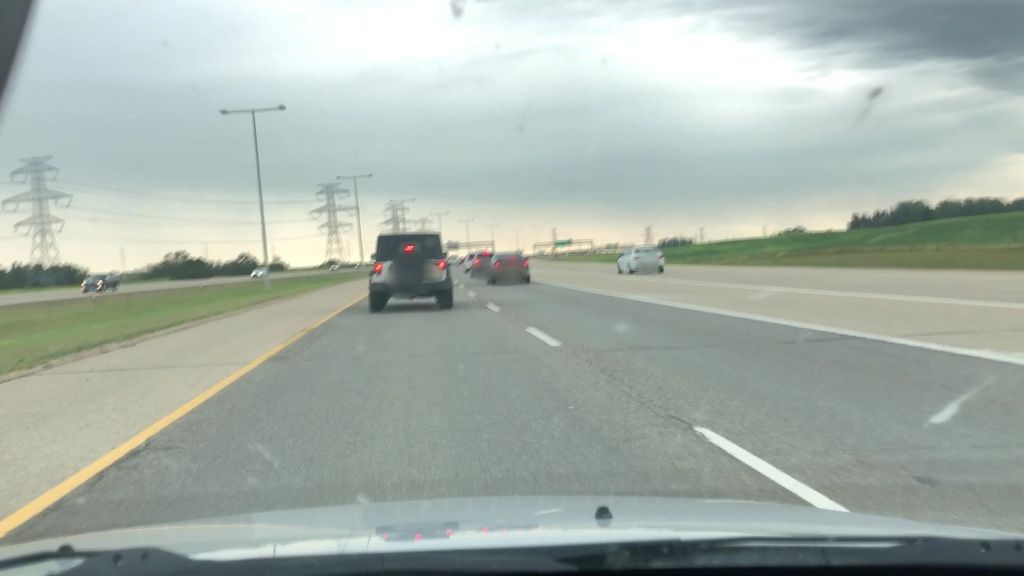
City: edmonton